三年级 · 算术
新学期学校为三年级 6 个班配备了 150 本图书, 聪聪用下面的坚式算出每班分到的图书本数。从坚式中可以看到, 第一次分掉了( )本, 第二次又分掉了( )本, 平均每个班共分得

$(\quad)$ 本。

9 ._ 被除数是 651 , 除数是 3 , 商是 $(\quad)$ 。
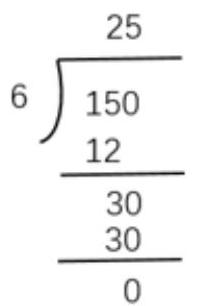
答案: $\quad 120 \quad 30 \quad 25$

【分析】由题意可知, 就是把 150 本图书平均分给 6 个班级, 用除法计算解答, 十位上商 2 是 2 个十,

6 乘 2 个十得 12 个十, 即 120 , 个位上商 5 是 5 个一, 6 乘 5 个一得 30 个一, 即 30 ; 据此解答。

【详解】 $150 \div 6=25$ (本)

从坚式中可以看到, 第一次每班分掉了 20 本, 6 个班分掉了 $20 \times 6=120$ (本), 第二次又每班分掉了 5 本, 6 个班又分掉了 $5 \times 6=30$ (本), $20+5=25$ (本), 平均每个班共分得 25 本。

【点睛】解答本题的关键是准确理解除法坚式的意义。